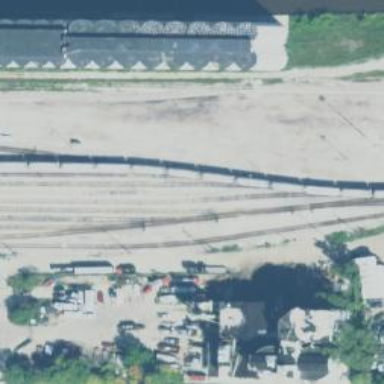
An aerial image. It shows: Abandoned railway.